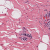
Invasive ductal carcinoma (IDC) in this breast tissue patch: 0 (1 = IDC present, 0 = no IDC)